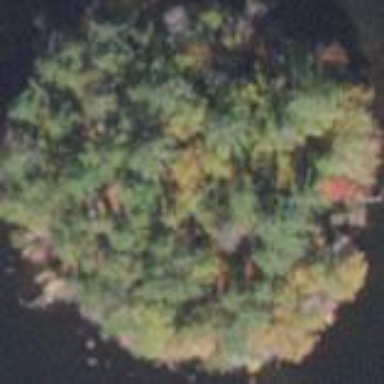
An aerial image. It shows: Island covered with woodland.